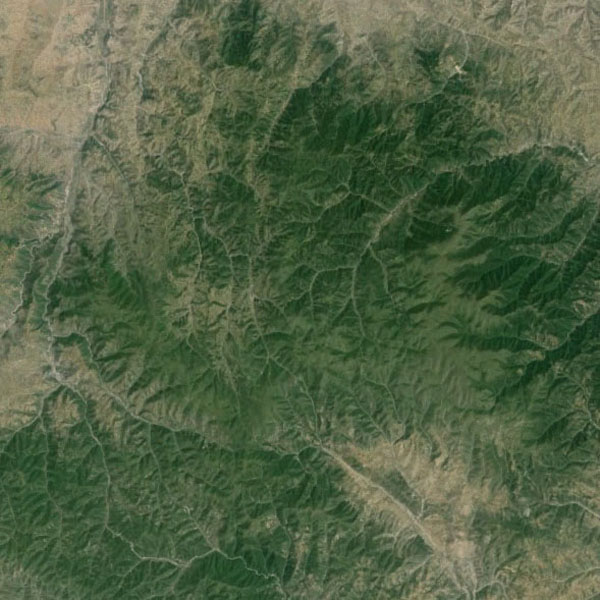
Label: Mountain